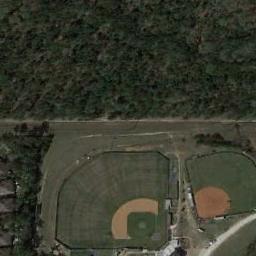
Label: baseball_diamond